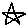
Label: star